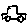
Label: car